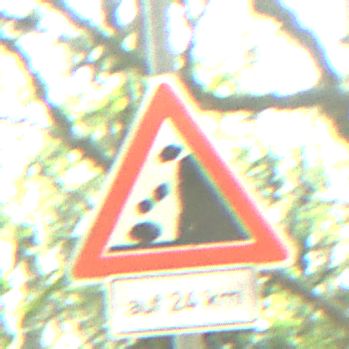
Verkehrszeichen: SteinschlagRechts
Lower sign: LaengeEinerStrecke6
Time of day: Midday
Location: Outdoor (Nature)
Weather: Clear
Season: NotSpecified
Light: Natural